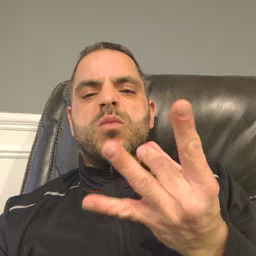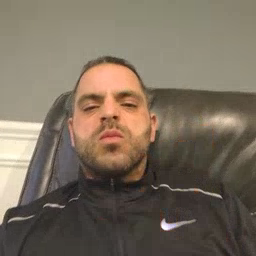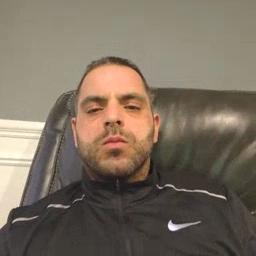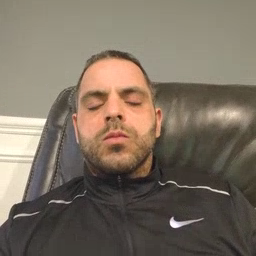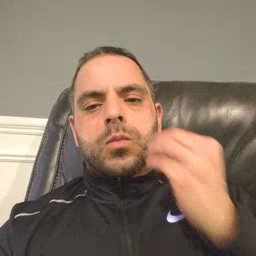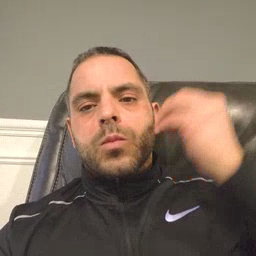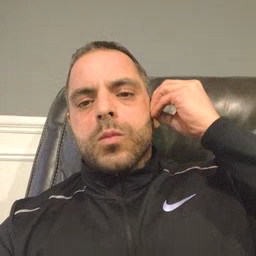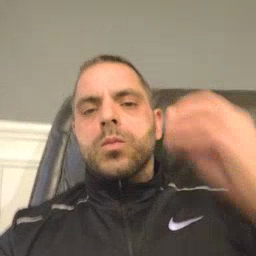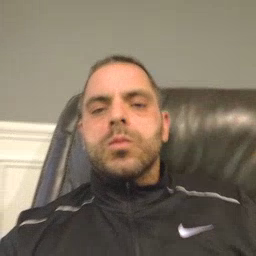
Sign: home